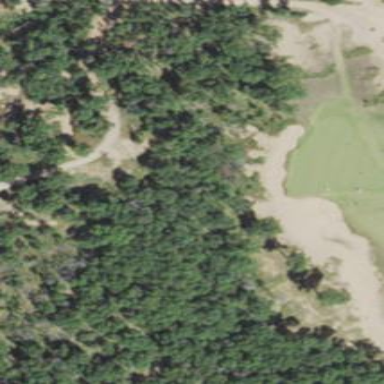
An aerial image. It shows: Sand bunker on golf course.